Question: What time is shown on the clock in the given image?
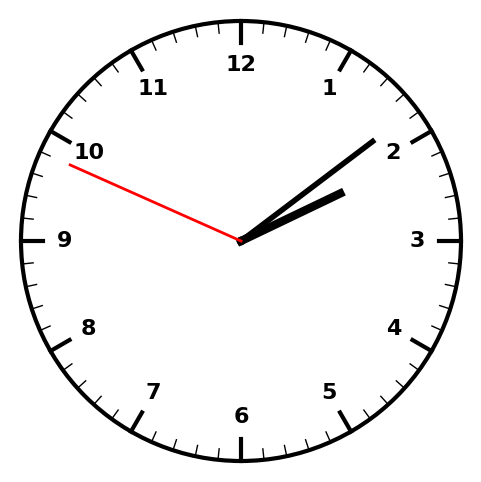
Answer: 02:08:49